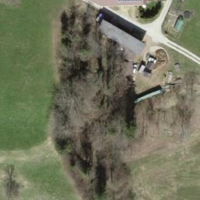
EUNIS habitat code: 24
Species observed at this site:
Pernis apivorus
Cyanistes caeruleus
Parus major
Erithacus rubecula
Milvus milvus
Regulus regulus
Cinclus cinclus
Passer domesticus
Buteo buteo
Corvus corax